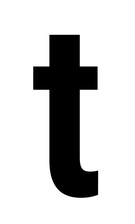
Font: Roboto_Condensed_SemiBold